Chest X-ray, PA view. Patient: 19 years old, sex M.
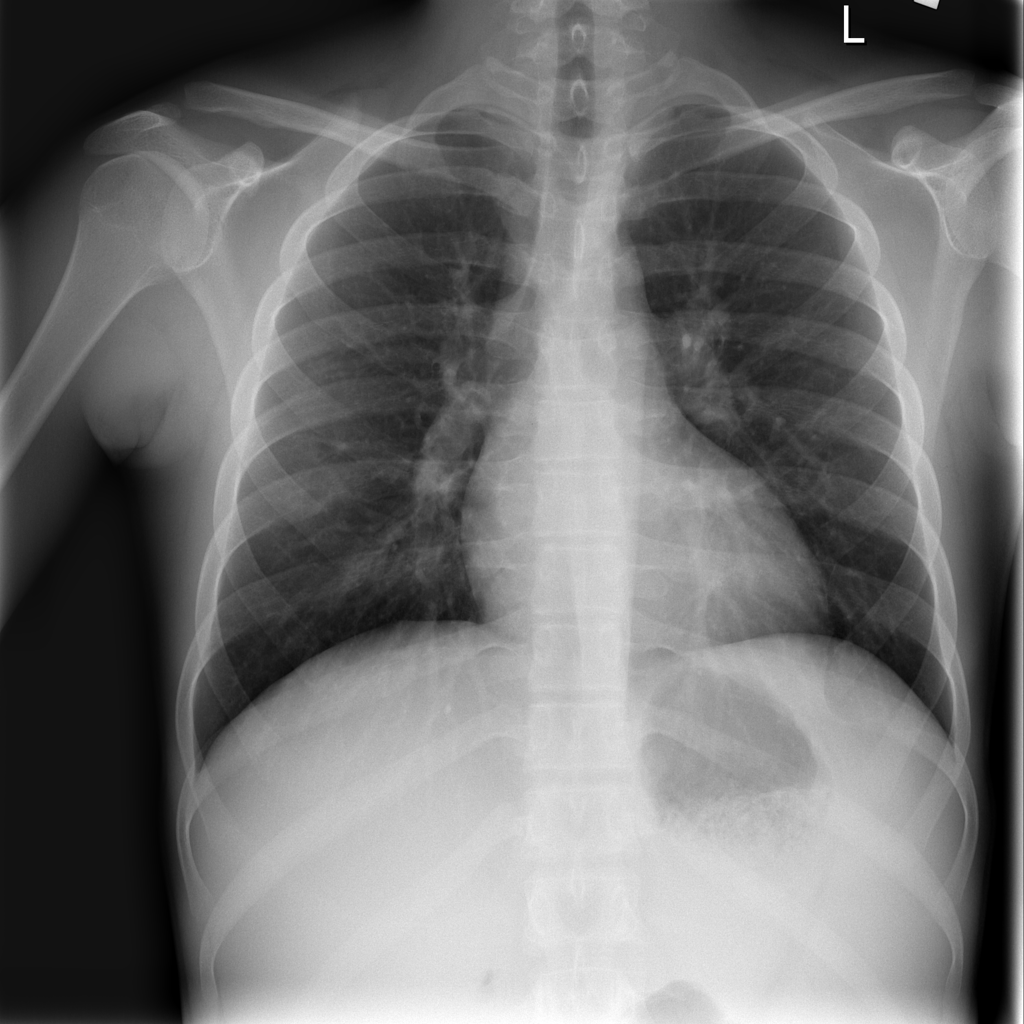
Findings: Infiltration